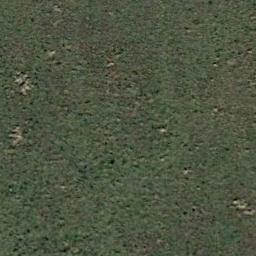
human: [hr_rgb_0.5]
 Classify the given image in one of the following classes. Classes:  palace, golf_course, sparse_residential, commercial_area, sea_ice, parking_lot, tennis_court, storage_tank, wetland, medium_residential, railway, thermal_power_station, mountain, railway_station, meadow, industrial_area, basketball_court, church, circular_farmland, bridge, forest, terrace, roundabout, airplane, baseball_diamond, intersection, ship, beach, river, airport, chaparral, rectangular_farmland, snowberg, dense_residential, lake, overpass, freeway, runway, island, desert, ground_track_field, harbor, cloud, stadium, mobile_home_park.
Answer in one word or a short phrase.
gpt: meadow